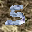
Label: 5